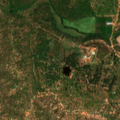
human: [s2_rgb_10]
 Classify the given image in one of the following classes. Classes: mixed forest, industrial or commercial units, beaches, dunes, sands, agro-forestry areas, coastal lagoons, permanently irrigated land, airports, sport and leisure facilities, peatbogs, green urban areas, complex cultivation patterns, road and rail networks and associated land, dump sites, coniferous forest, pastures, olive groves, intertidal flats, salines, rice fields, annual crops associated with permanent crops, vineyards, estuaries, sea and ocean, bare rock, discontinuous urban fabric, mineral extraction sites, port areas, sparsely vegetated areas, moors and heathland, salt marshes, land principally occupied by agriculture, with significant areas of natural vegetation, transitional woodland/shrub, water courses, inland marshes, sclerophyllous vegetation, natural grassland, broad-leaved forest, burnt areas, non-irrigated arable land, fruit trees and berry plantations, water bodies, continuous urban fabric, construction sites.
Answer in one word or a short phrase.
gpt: non-irrigated arable land, permanently irrigated land, land principally occupied by agriculture, with significant areas of natural vegetation, agro-forestry areas, broad-leaved forest